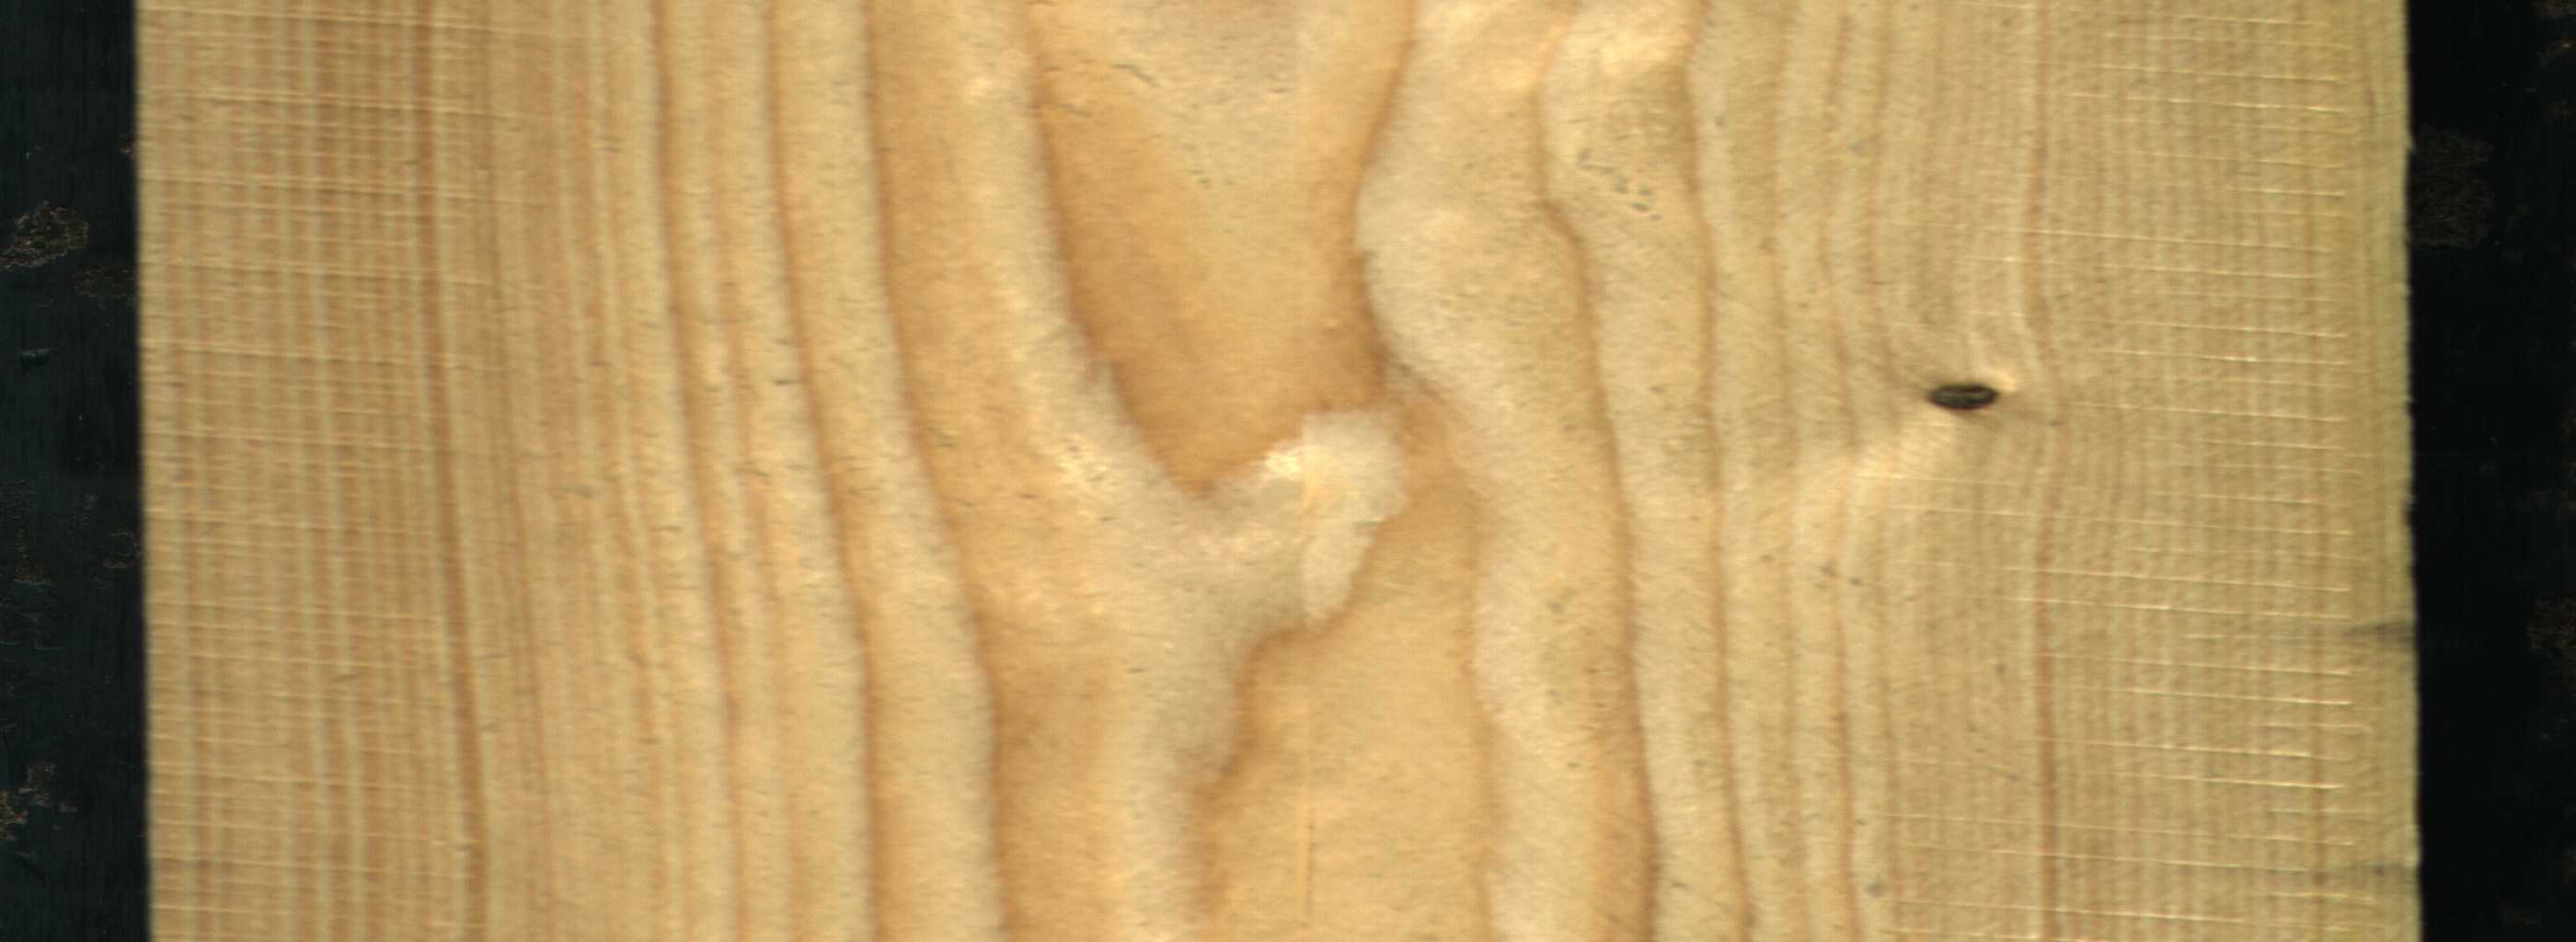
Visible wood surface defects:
Live_Knot